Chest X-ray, AP view. Patient: 60 years old, sex M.
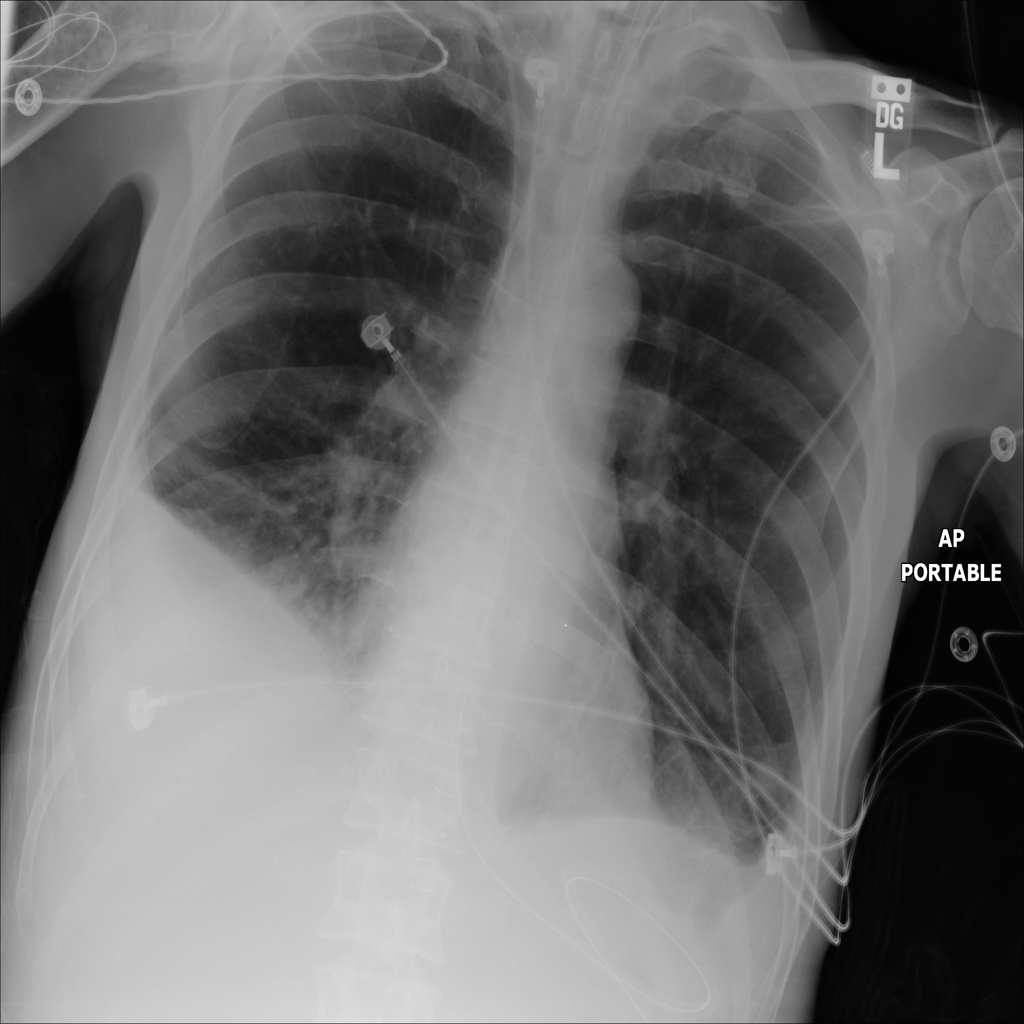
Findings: Atelectasis